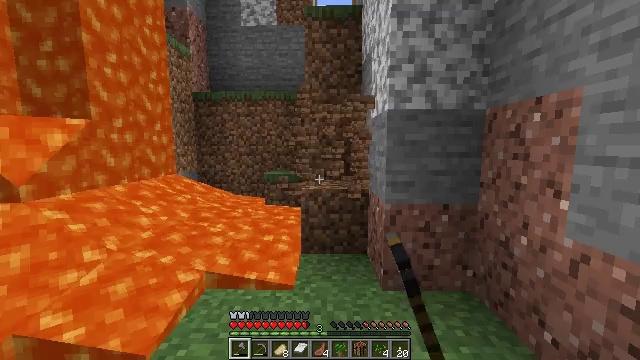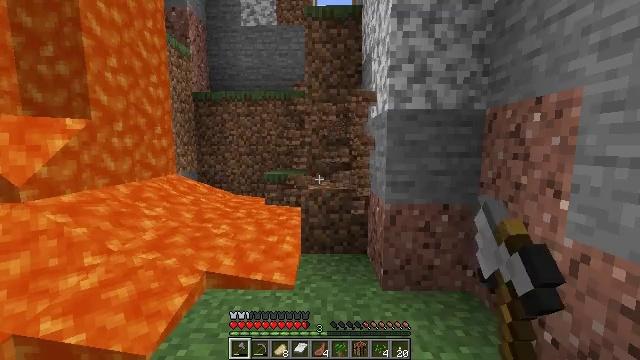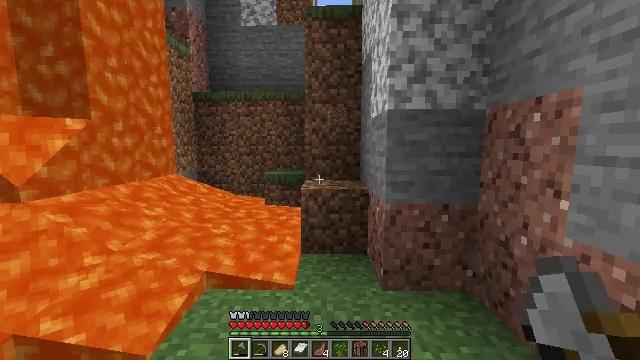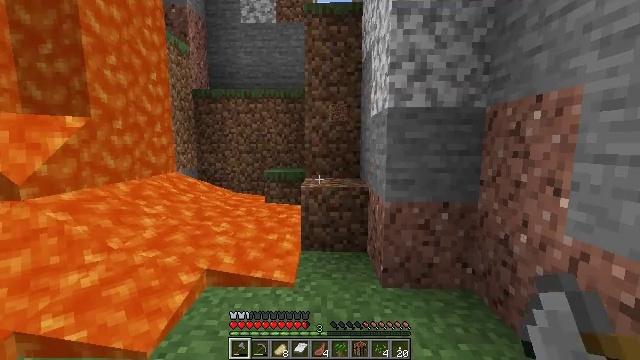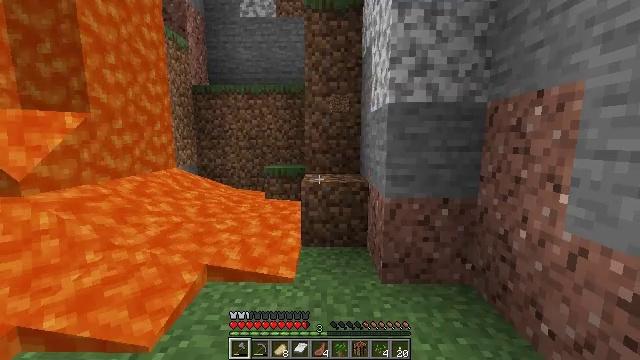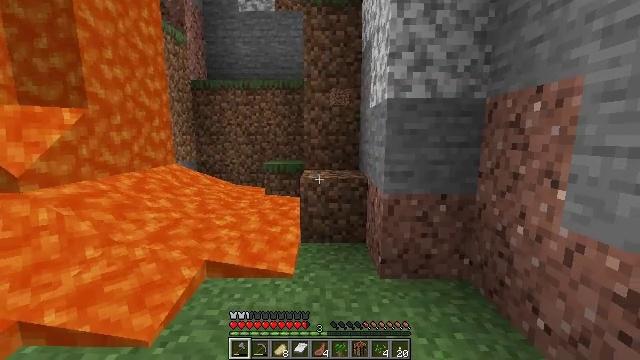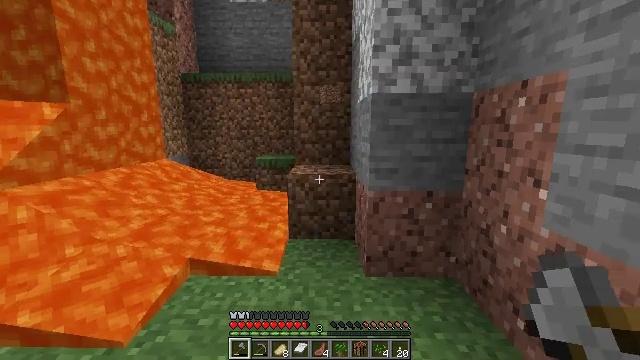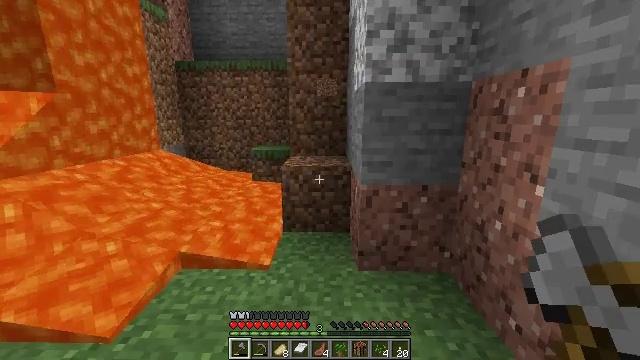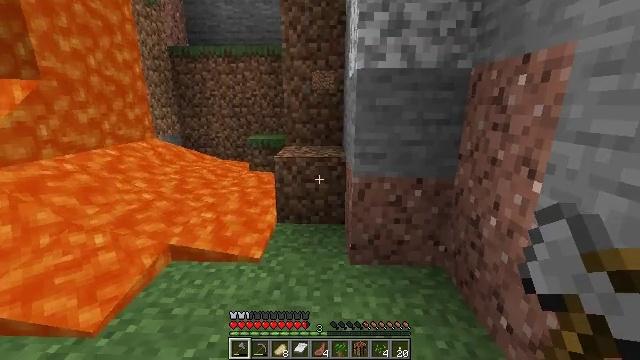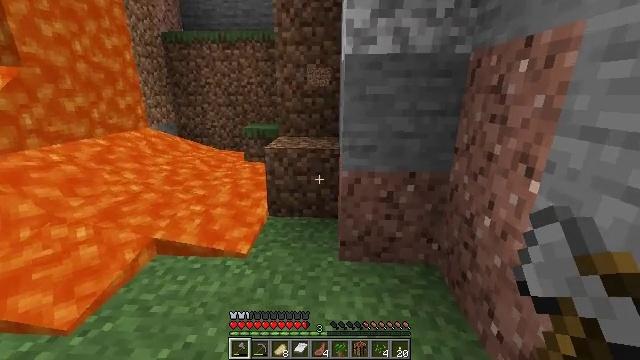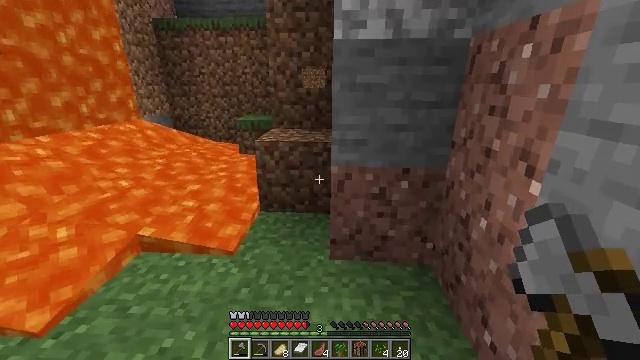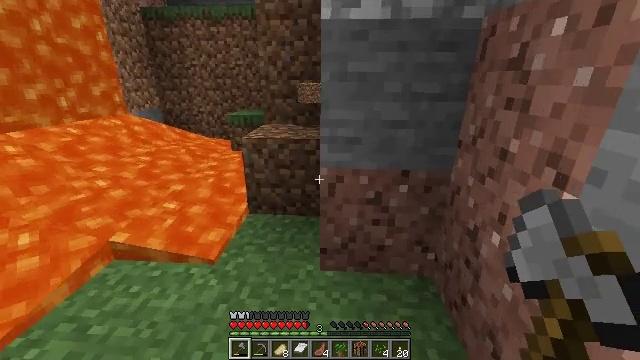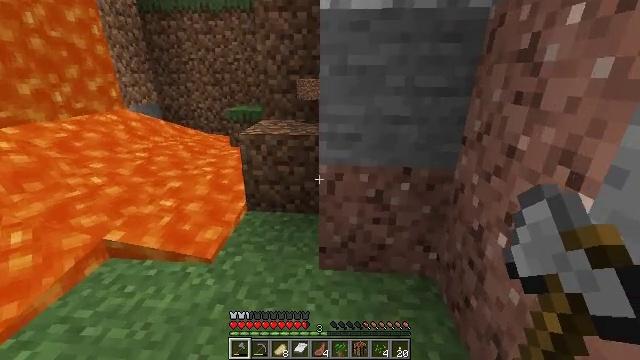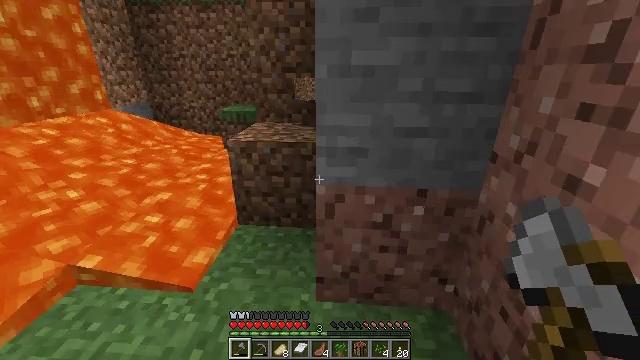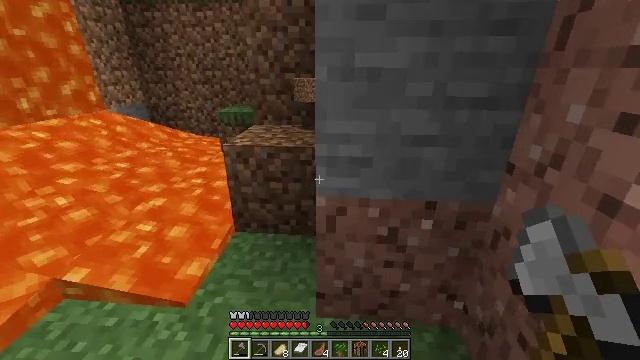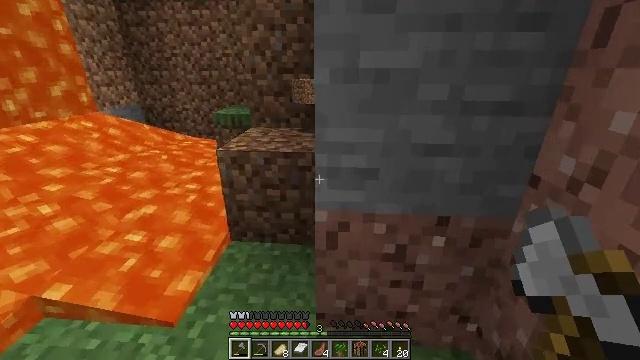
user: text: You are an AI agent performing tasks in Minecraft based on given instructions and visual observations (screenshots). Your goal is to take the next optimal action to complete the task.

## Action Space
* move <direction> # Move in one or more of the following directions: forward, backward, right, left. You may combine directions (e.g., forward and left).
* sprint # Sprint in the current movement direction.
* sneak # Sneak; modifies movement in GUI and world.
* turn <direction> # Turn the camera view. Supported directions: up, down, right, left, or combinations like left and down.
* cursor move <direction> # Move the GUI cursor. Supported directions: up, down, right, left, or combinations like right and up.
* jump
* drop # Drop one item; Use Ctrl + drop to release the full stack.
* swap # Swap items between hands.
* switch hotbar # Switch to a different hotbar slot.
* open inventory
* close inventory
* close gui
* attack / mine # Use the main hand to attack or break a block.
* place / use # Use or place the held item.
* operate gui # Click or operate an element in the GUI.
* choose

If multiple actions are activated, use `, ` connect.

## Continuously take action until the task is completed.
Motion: motion action
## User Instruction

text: Mine dirt from the ground.
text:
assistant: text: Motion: attack / mine
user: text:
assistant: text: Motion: attack / mine
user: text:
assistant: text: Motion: attack / mine
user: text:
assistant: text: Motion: no_op
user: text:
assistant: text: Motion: move right
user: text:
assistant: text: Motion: move forward and move right, turn down
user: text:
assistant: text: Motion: move forward and move right, turn down
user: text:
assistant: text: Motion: move forward and move right, turn down
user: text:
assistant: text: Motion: move forward and move right, turn left and down
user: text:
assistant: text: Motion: move forward, turn down
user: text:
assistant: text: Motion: move forward, turn down
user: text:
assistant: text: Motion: move forward
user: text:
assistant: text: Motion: move forward
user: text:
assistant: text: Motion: move forward
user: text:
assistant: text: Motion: no_op
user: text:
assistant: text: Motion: move forward
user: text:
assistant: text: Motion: move forward
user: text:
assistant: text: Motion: move forward
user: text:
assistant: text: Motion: move forward and move left
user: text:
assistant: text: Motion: move forward and move left
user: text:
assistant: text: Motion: move forward and move left
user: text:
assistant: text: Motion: no_op
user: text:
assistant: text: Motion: turn down
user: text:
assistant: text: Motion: turn right and down
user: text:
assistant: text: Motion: turn right and down
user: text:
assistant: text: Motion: turn right
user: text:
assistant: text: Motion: no_op
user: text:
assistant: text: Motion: turn right
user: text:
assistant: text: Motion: no_op
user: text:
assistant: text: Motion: no_op